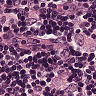
Metastatic tissue present: yes